Question: I made status bar same color as app bar:
'''
SystemChrome.setSystemUIOverlayStyle(SystemUiOverlayStyle(
statusBarColor: myAppBarColor,
));
'''
But when I show a modal bottom sheet, status bar is displayed over the dark overlay:

I want to to shade status bar together with app bar. How do I reset status bar color back to default?
I tried passing 'statusBarColor: null' (before showing modal bottom sheet) but it has no effect.
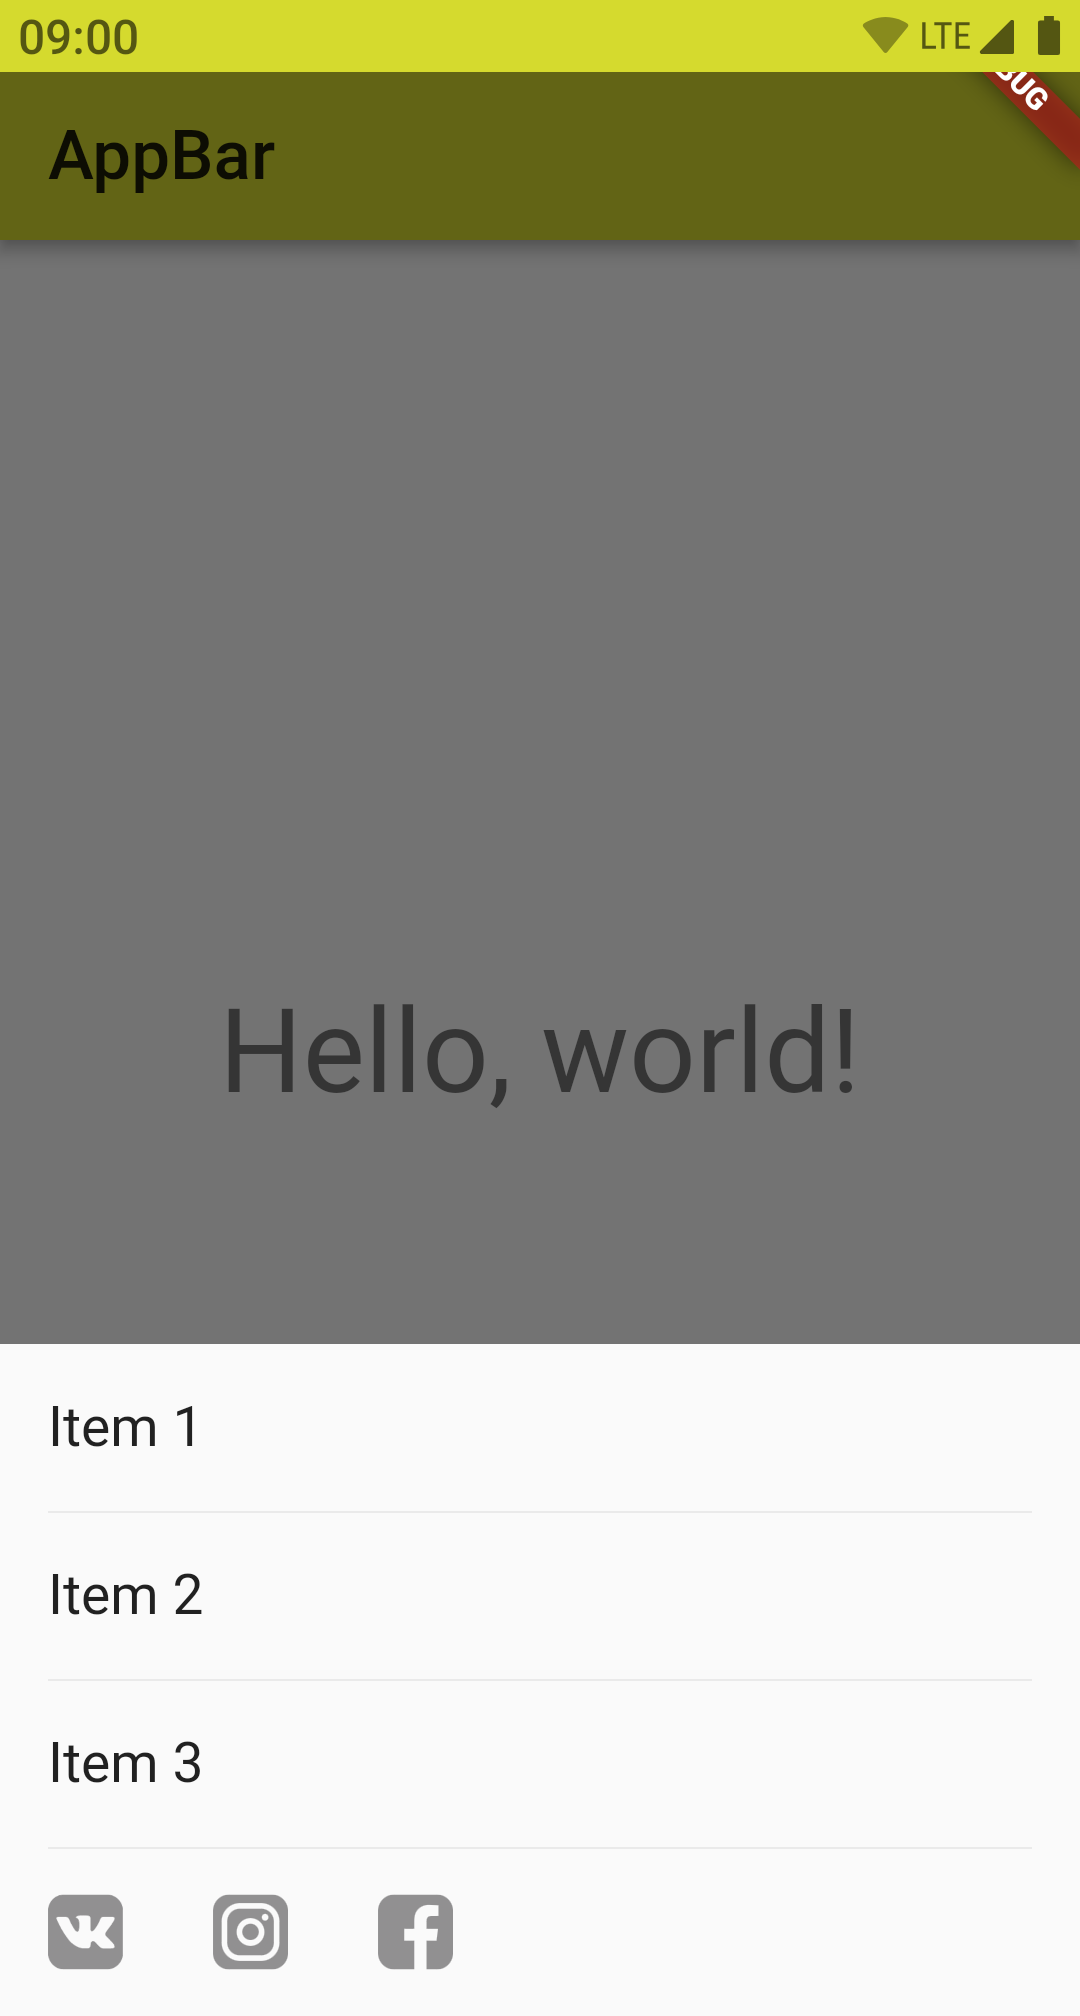
Answer: Make status bar color transparent (in main function):
'''
SystemChrome.setSystemUIOverlayStyle(SystemUiOverlayStyle(
statusBarColor: Colors.transparent,
));
'''